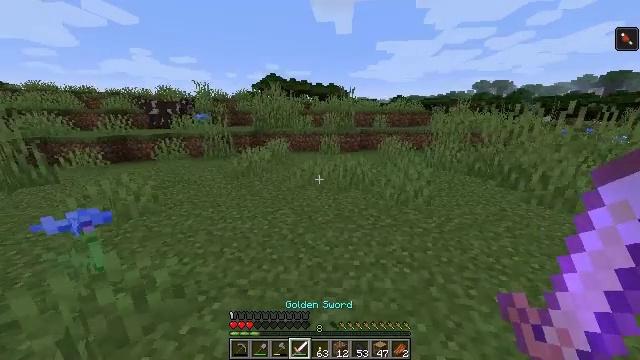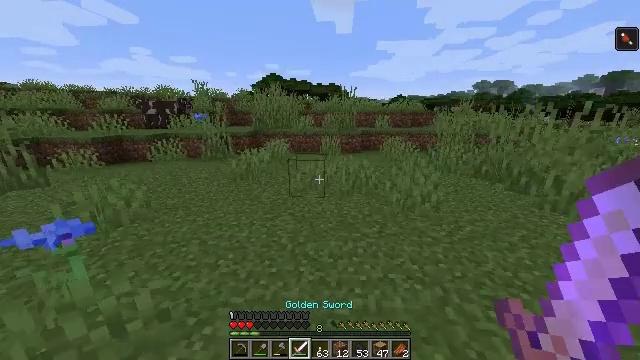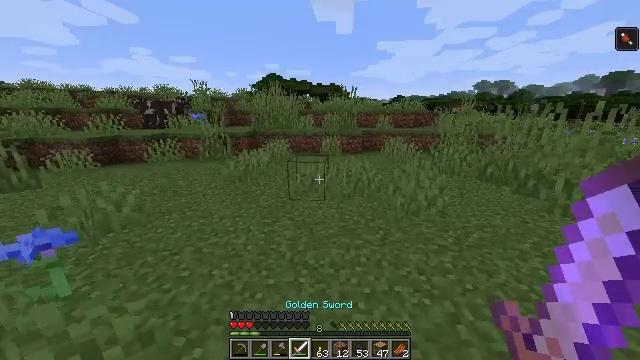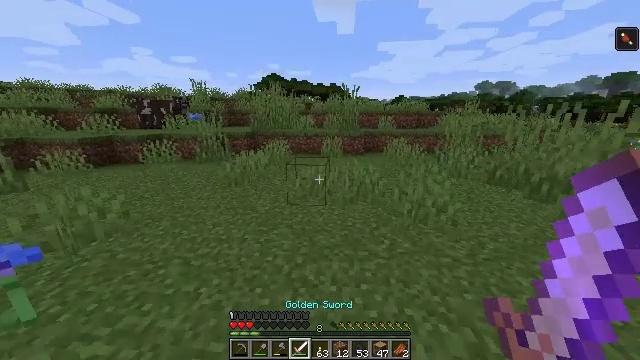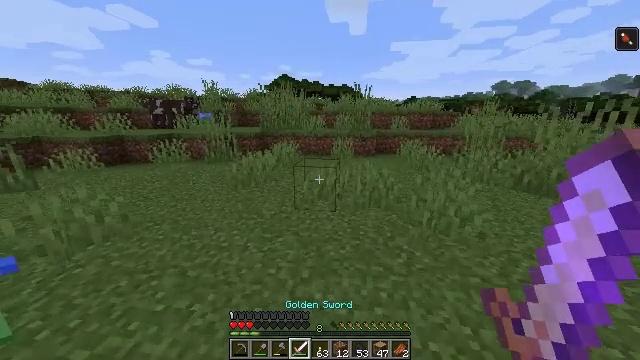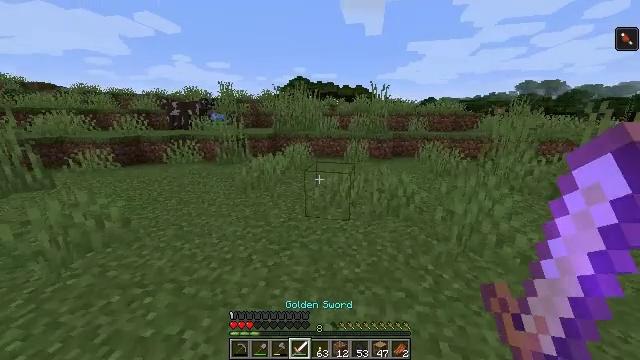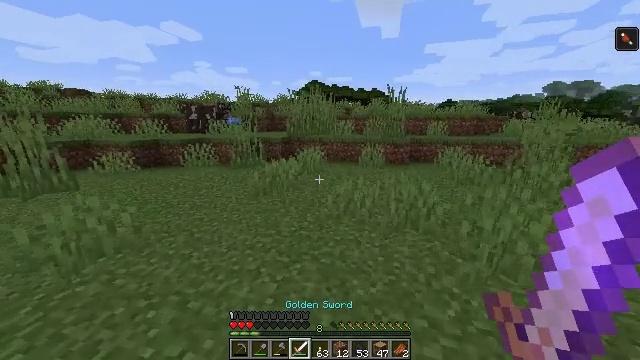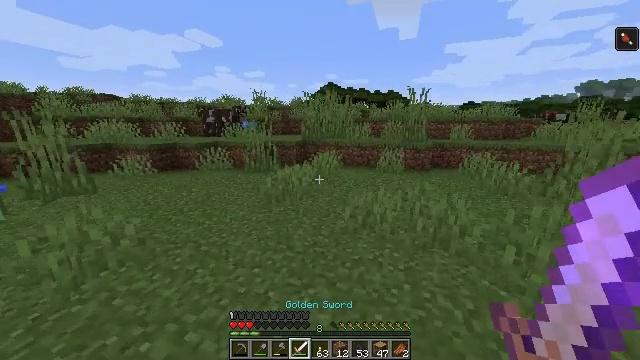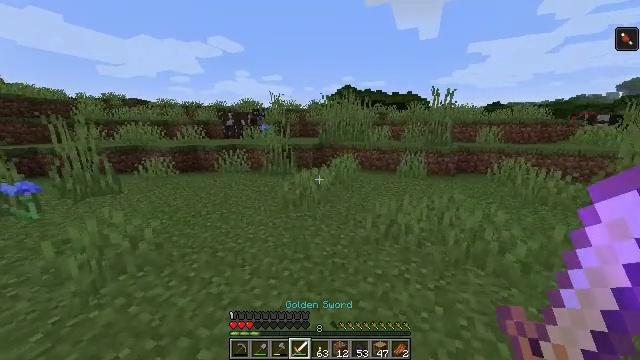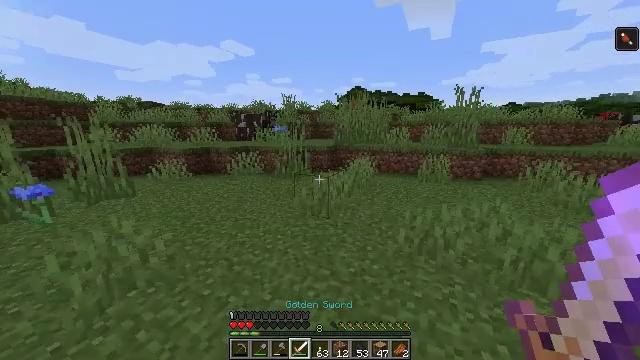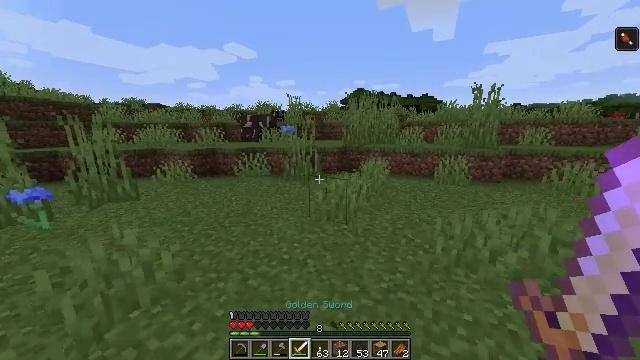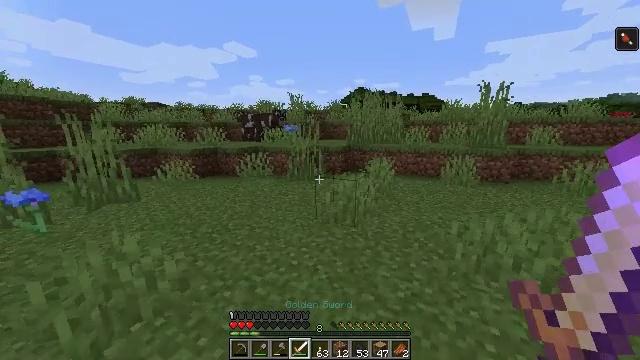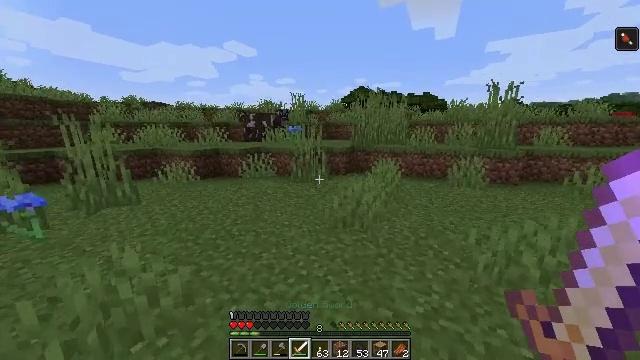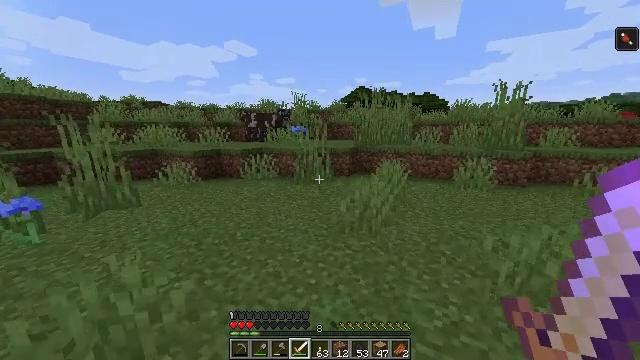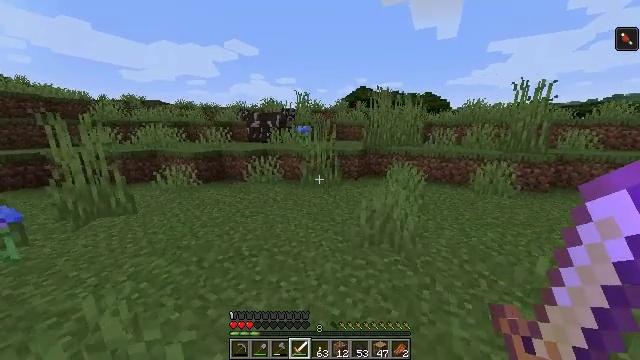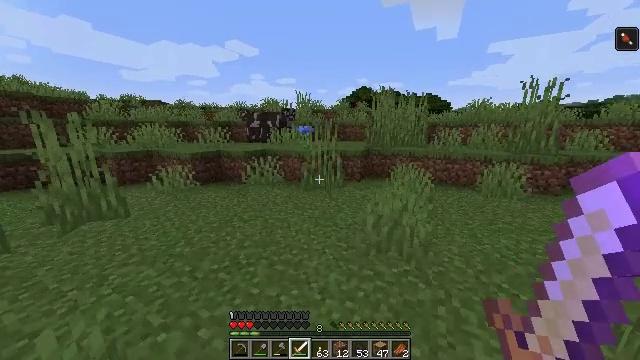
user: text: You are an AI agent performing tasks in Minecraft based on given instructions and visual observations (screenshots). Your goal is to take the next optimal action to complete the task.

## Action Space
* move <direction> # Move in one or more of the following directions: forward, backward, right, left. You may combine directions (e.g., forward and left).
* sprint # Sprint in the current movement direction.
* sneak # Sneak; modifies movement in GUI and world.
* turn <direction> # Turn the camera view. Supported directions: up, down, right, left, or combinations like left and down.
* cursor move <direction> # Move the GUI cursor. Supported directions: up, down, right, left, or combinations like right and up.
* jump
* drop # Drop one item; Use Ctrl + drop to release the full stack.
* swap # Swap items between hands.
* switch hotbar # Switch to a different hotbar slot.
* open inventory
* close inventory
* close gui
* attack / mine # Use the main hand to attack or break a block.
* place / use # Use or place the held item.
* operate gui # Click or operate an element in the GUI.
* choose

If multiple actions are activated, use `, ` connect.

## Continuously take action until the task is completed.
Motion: motion action
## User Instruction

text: Clear away tall grass.
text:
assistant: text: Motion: move forward, sprint
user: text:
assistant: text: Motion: move forward, sprint
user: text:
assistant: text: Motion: move forward, sprint
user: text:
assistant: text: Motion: move forward, sprint, turn left
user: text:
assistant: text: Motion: move forward, sprint, turn left
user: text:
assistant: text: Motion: move forward, sprint, turn left
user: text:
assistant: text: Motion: move forward and move left, sprint, turn left
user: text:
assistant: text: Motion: move forward and move left, sprint, turn left
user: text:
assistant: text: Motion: move forward and move left, sprint, turn left
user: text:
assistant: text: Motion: move forward and move left, sprint
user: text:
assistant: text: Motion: move forward and move left, sprint
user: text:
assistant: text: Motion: move forward and move left, sprint
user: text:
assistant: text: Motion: move forward and move left, sprint
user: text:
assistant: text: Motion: move forward, sprint
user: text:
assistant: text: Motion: move forward, sprint
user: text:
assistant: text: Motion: move forward, sprint
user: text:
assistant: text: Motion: move forward, sprint
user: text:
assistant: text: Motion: move forward, sprint
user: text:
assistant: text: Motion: move forward, sprint
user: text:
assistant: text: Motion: move forward, sprint
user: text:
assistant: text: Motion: move forward and move left, sprint
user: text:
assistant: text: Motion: move forward and move left, sprint, turn left
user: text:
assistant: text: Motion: move forward and move left, sprint
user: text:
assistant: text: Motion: move forward and move left, sprint
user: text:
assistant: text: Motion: move forward and move left, sprint
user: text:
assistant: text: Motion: move forward and move left, sprint
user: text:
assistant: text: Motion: move forward and move left, sprint
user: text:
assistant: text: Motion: move forward, sprint
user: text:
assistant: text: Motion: move forward, sprint, turn right
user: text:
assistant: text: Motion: move forward, sprint